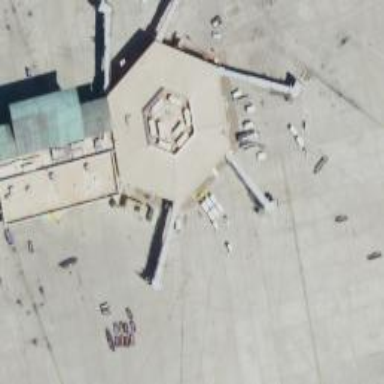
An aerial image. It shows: Airport gate.